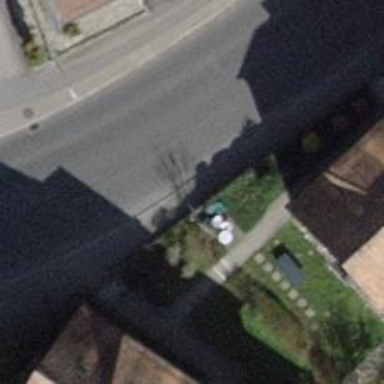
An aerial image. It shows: Sidewalk along the footway.